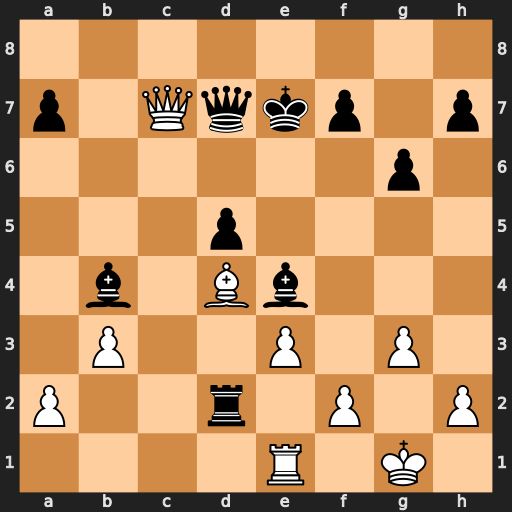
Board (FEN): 8/p1Qqkp1p/6p1/3p4/1b1Bb3/1P2P1P1/P2r1P1P/4R1K1
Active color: w
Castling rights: -
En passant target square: -
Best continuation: Bf6+ Kxf6 Qxd7